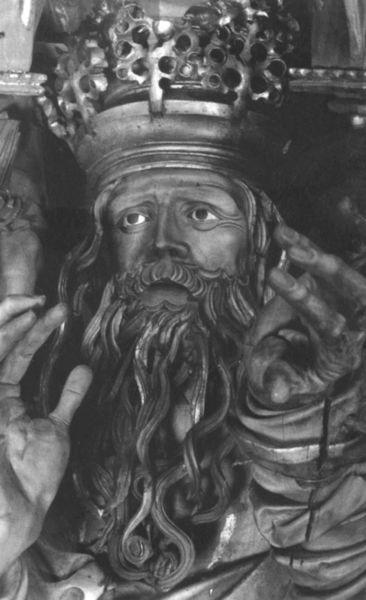
Titel: Hochaltar aus der Abteikirche Zwettl in Niederösterreich
Standort: Adamov (Adamsthal), Pfarrkirche St. Barbara (EU - Tschechische Republik - Südmähren)
Schlagwörter: hand, mann, umhang, ausschnitt, finger, holz, mund, nase, säulen, blick, bart, augen, falten, vollbart, hände, figur, gold, haare, krone, traurig, skulptur, risse, kaiser, könig, nasen, detail, büste, pupillen, greifen, schwarzweiß, altar, schnitzerei, besorgt, fragend, holzfigur, strähnen, schnitzaltar, krome, hinterschneidung